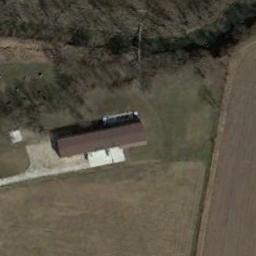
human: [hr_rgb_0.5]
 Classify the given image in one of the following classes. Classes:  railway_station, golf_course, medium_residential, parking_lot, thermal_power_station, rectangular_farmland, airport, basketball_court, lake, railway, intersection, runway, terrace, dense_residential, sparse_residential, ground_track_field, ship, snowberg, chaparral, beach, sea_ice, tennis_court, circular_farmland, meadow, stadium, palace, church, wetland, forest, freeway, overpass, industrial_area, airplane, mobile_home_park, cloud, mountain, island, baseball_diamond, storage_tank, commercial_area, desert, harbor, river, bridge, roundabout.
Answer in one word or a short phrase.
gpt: sparse_residential